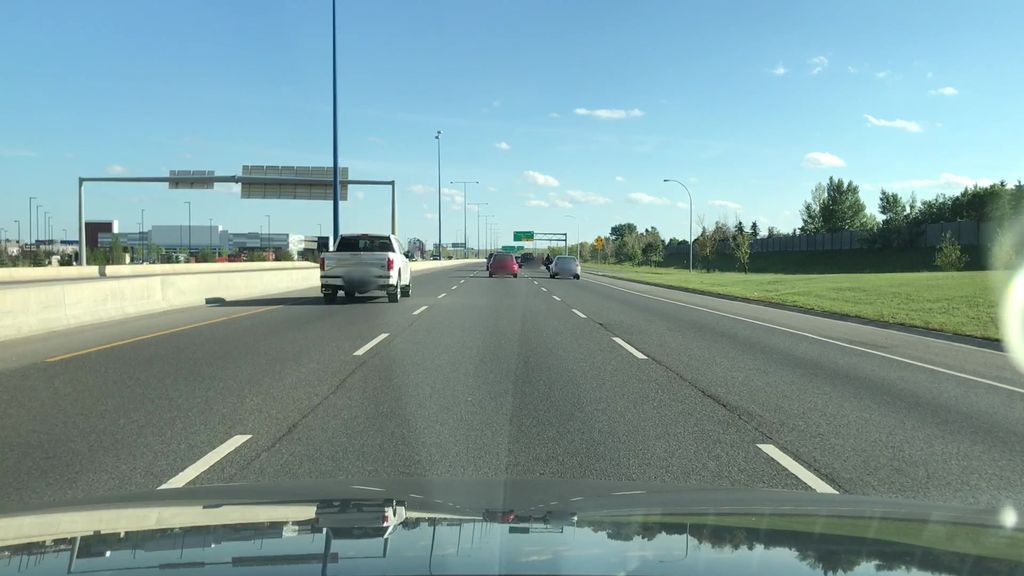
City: edmonton